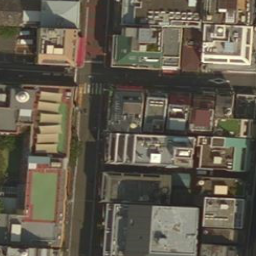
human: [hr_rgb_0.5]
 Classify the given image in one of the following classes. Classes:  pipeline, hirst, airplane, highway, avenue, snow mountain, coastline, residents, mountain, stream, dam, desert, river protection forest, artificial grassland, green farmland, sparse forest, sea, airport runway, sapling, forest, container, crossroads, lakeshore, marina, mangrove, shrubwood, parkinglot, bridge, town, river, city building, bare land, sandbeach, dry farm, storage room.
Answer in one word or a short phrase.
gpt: city building